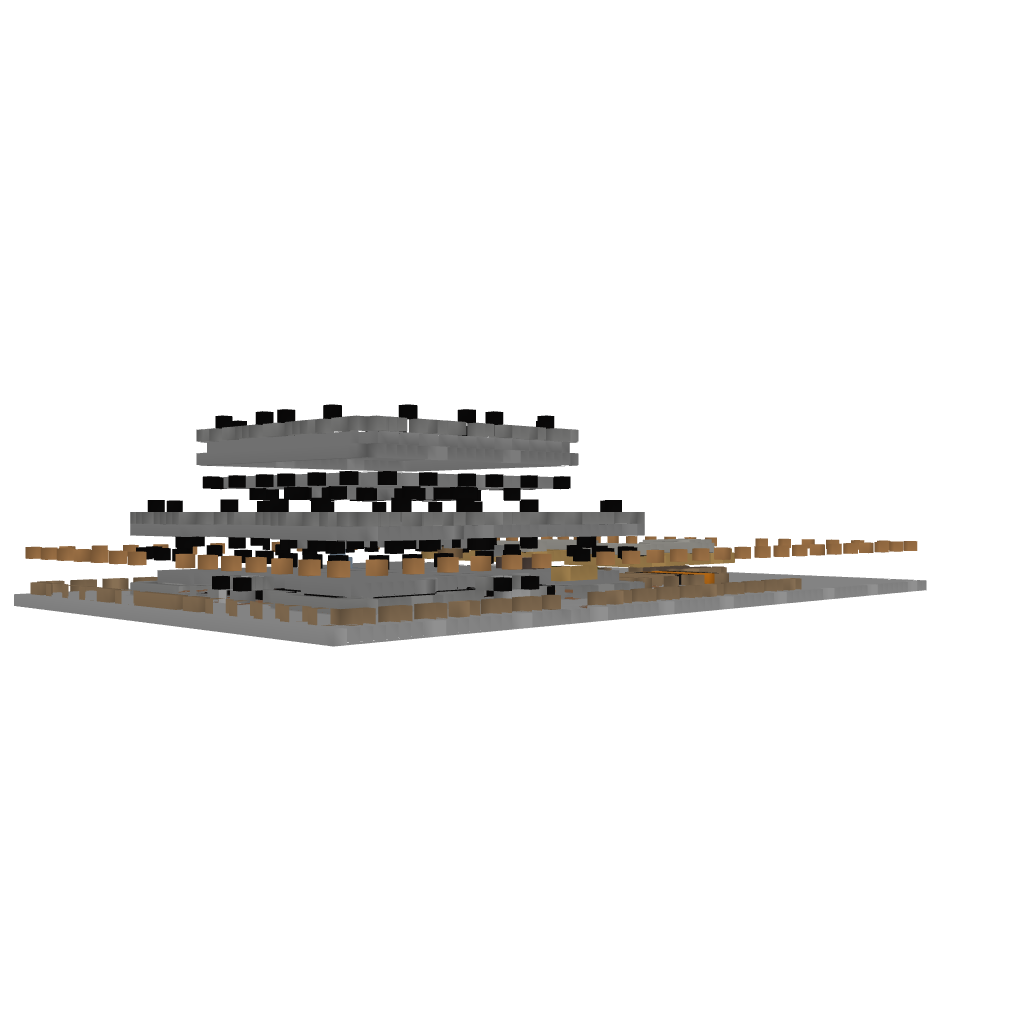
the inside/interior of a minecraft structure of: big castle house